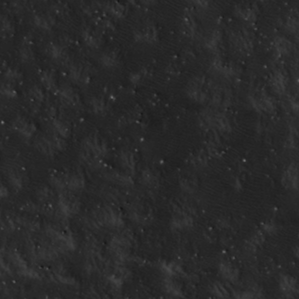
Label: non_frost